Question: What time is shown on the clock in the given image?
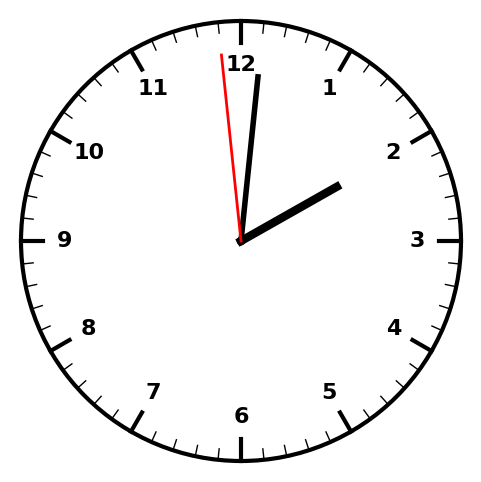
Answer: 02:00:59